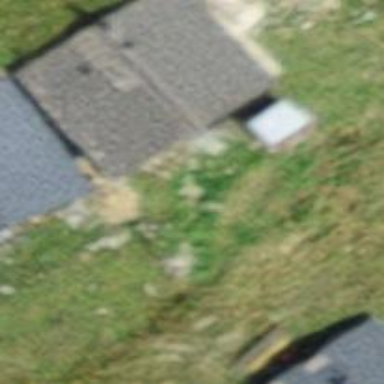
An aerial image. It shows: Hut.